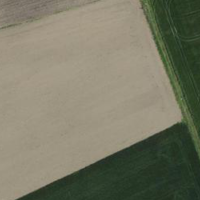
EUNIS habitat code: 52
Species observed at this site:
Cyperus esculentus